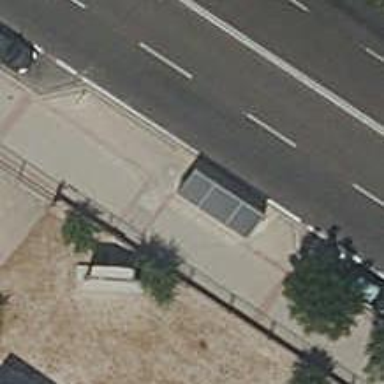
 serving as platform for public transportation."